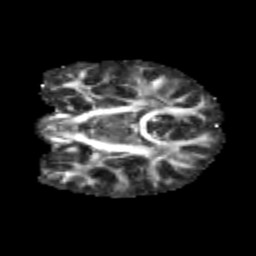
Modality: FA
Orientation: coronal
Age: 10
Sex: male
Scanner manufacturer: siemens
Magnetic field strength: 3 T
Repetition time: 3.8 s
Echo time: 0.07 s